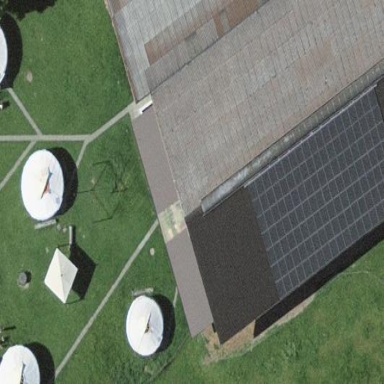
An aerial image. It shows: Shed building.